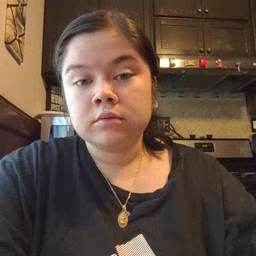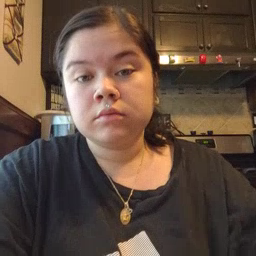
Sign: wake